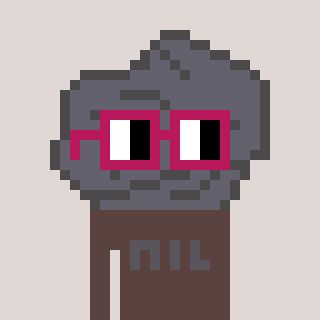
a pixel art character with square dark red glasses, a rock-shaped head and a darkbrown-colored body on a warm background